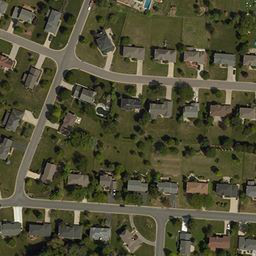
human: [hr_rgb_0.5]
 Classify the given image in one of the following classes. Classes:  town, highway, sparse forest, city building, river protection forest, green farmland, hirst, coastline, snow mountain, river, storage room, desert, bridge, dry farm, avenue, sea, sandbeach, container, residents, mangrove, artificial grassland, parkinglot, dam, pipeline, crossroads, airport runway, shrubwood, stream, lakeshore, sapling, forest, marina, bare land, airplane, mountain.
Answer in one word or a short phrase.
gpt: town